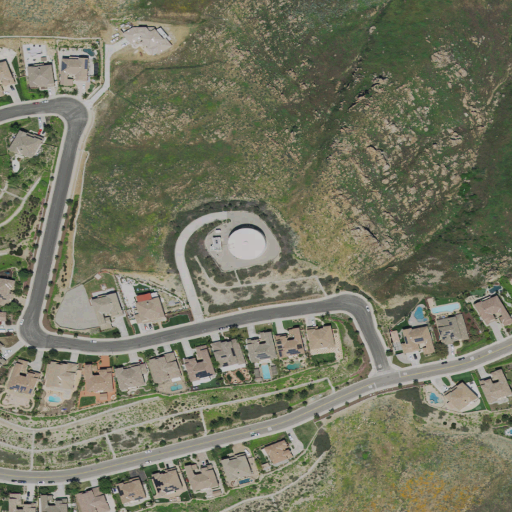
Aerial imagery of mountain in California named Arlington Mountain containing shrub, medium intensity development, open development, low intensity development, grassland, and high intensity development